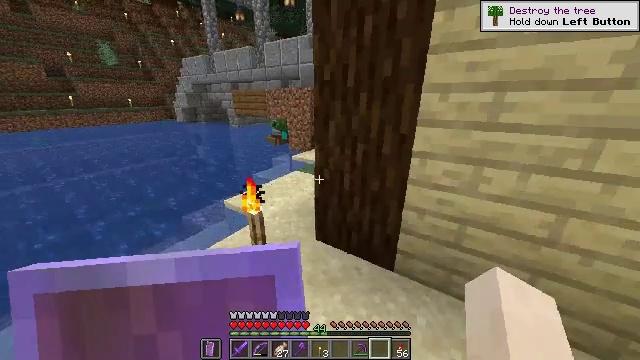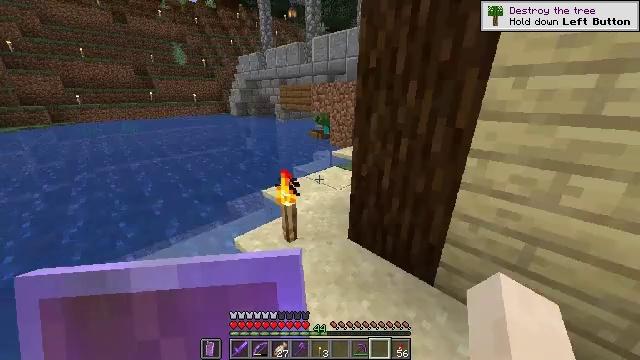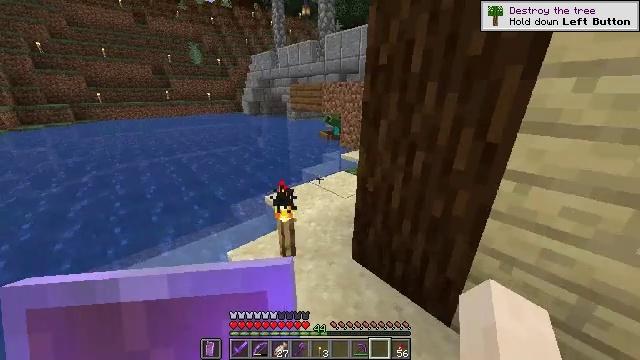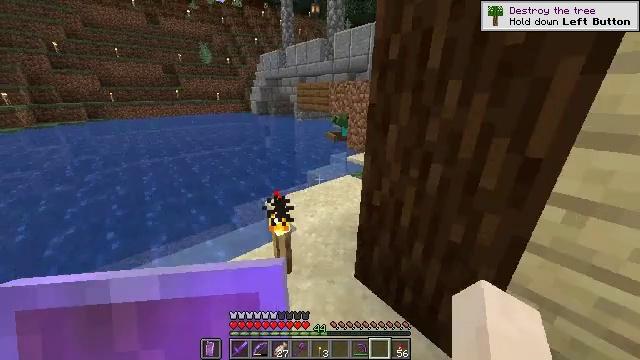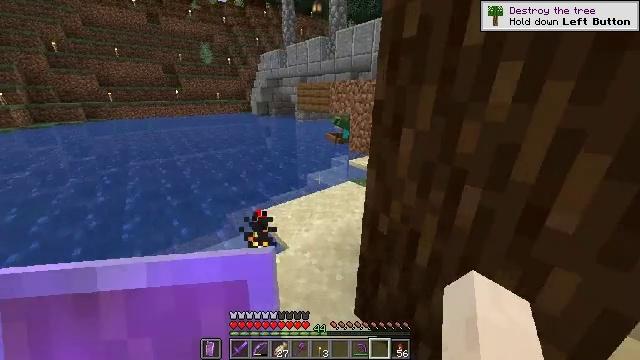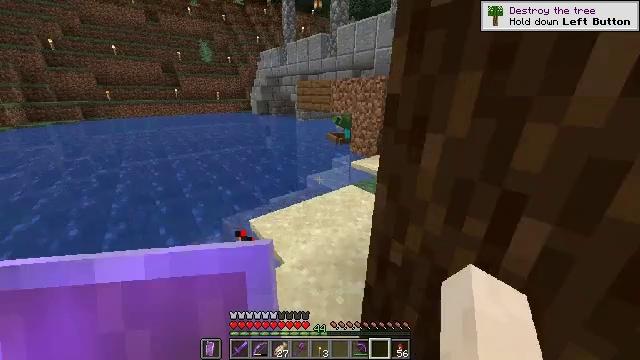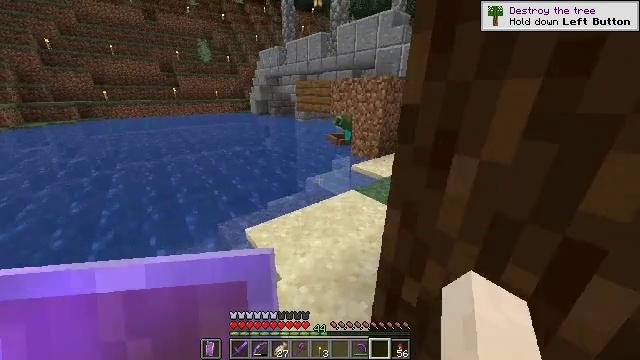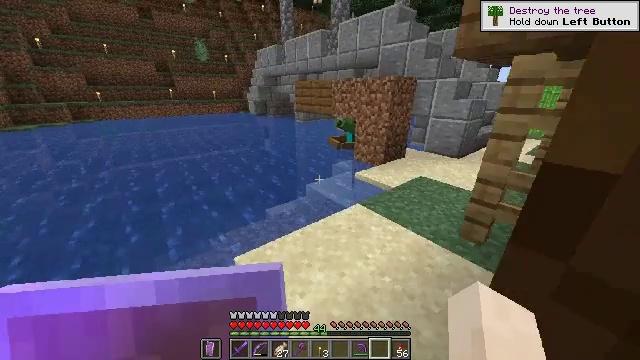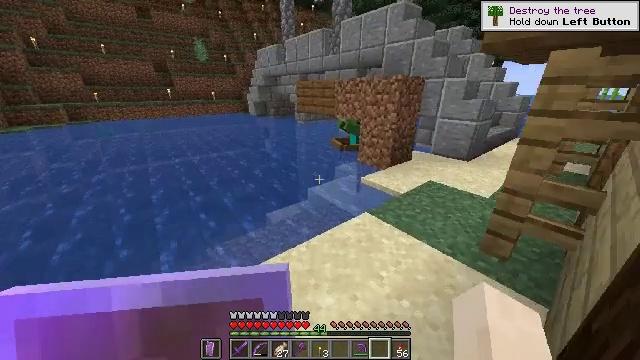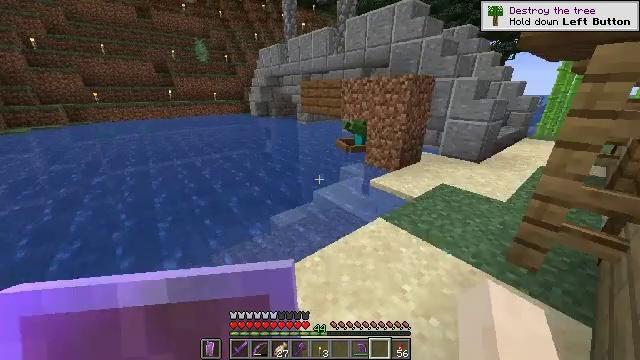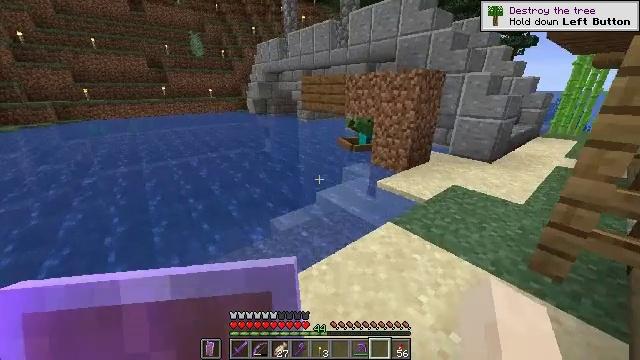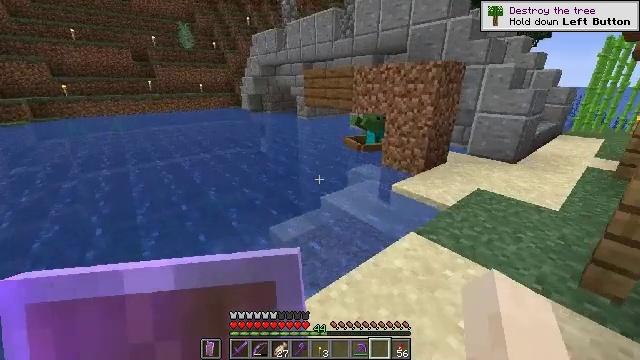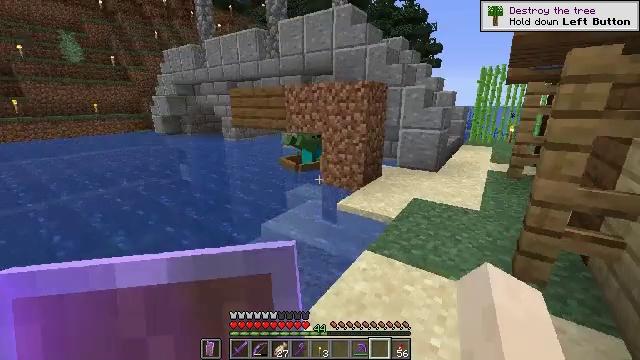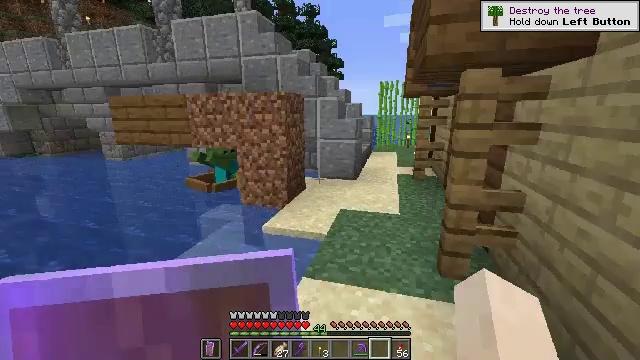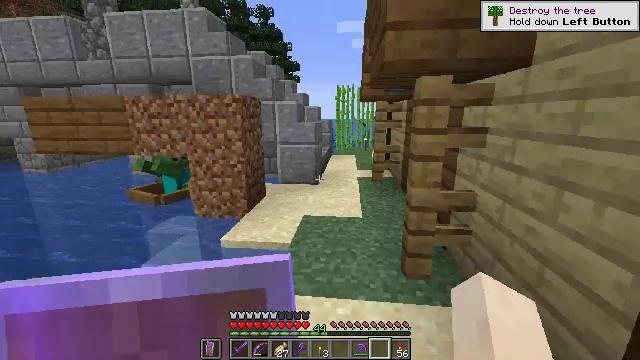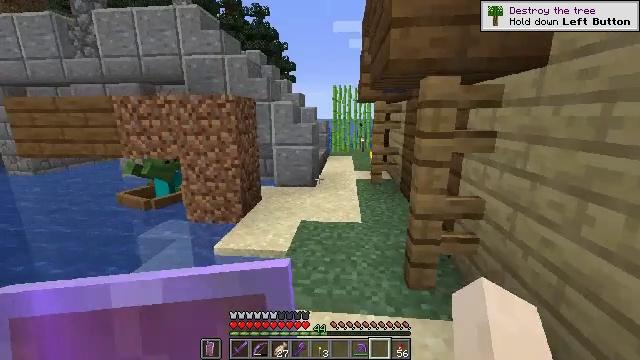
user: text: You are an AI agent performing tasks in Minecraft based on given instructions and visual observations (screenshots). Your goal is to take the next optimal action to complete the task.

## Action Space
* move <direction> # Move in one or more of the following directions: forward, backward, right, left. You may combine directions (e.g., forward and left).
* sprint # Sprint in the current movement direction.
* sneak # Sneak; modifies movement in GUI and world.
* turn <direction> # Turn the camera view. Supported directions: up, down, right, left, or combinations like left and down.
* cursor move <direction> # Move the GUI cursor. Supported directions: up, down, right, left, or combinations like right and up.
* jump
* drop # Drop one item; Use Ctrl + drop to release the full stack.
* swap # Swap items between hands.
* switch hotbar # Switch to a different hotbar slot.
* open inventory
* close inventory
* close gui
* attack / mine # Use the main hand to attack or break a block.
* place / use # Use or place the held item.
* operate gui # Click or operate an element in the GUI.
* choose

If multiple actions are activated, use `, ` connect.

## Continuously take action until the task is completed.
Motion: motion action
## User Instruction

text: Collect bone block by breaking it.
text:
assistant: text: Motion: move forward, turn left
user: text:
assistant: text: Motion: move forward, turn left
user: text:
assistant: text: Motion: move forward, turn left
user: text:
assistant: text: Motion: move forward
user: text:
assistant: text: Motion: move forward
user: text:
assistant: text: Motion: move forward
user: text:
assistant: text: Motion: move forward
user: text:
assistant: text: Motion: move forward
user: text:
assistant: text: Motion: move forward and move left
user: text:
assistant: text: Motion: move forward and move left
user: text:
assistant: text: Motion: move forward and move left
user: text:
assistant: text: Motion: move forward, turn right and up
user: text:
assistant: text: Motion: move forward, turn right and up
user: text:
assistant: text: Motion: move forward, turn right
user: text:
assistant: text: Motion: move forward
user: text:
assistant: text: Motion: move forward
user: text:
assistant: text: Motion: move forward
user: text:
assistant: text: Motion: move forward
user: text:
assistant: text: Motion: move forward and move right
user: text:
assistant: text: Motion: move forward and move right
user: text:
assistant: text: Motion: move forward and move right
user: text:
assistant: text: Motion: move forward and move right
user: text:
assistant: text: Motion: move forward and move right
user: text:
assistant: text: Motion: move forward, turn left
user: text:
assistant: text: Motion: move forward, turn left
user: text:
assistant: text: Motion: move forward, turn left
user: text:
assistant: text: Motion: move forward, turn left
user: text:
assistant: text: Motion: move forward, turn left
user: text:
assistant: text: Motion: move forward, turn left
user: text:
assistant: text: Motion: move forward